Question: I have created a Google Scripts project that helps me manage my emails via labels and archiving. Through the interface at <URL> I created an automatic trigger which worked like a charm for years! But it suddenly stopped working, and is now asking me to "authorize it".
When I click "" I land on a Authorization Error screen saying:
'''
Error 400: policy_enforced
Request Details
access_type=offline
login_hint=frederic.mouniguet@gmail.com
hl=en_GB
response_type=none gsession
redirect_uri=https://script.google.com/oauthcallback
state=3722022919321157632
client_id=<PHONE>-v3uagu5v2htlkk4nepkpuqpkeh9ncnbm.apps.googleusercontent.com
prompt=consent
scope=https://mail.google.com/
'''
I want to specify I do not own a Google Suite account, and therefore I cannot log into admin.google.com
Any help very much appreciated.
Attachment: screenshot of the popup error window
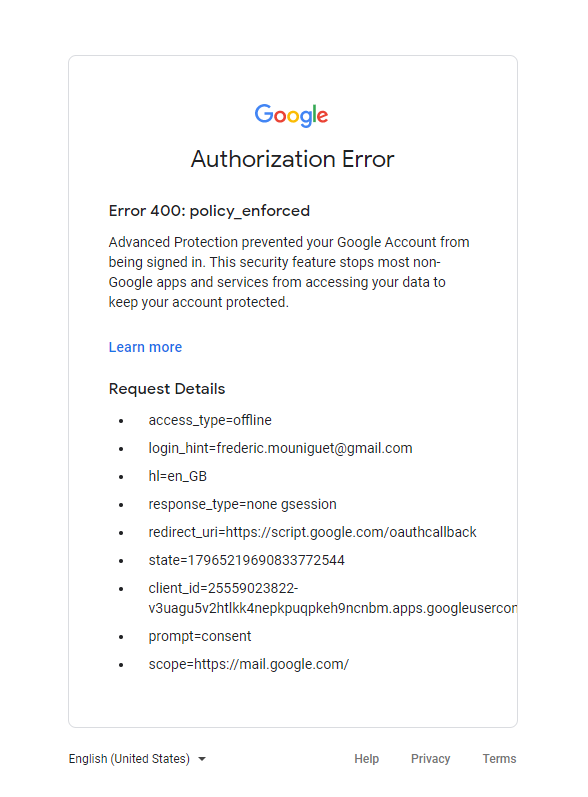
Answer: As <URL>:
> Apps Script may be blocked
> > If you're enrolled in Advanced Protection, Apps Script can be used. If scripts request access to certain data in your account, like emails, documents, or photos, they may be blocked.